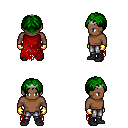
a pixel art fantasy rpg character, male body template, human, dark skin, red tattered cape, metal pants, green parted hairstyle, silver tiara, gold gloves, black shoes, four views (front, back, left, right), 2x2 character sprite sheet, small pixel art, hard edges, no anti-aliasing